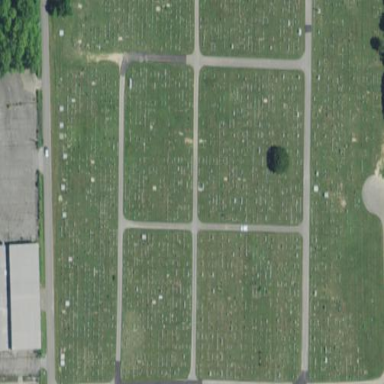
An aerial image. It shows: Cemetery.